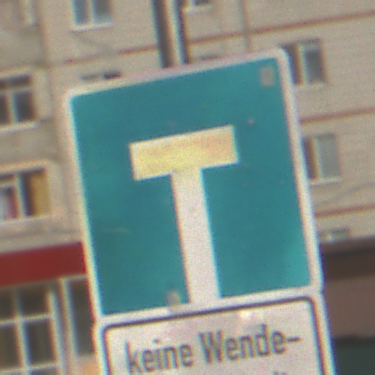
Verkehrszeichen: Sackgasse
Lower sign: HinweisGeaenderteVorfahrtVerkehrsfuehrungVerkehrsregelung3
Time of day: MorningAfternoon
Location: Outdoor (Urban)
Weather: PartlyCloudy
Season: NotSpecified
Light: Natural